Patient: sex M, age 57
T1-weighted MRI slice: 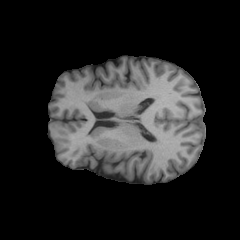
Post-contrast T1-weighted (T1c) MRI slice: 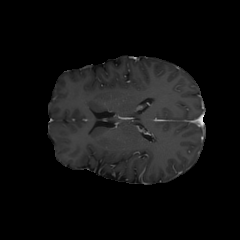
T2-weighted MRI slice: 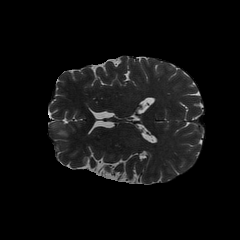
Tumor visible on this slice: yes
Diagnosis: Oligodendroglioma, IDH-mutant, 1p/19q-codeleted
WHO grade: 2